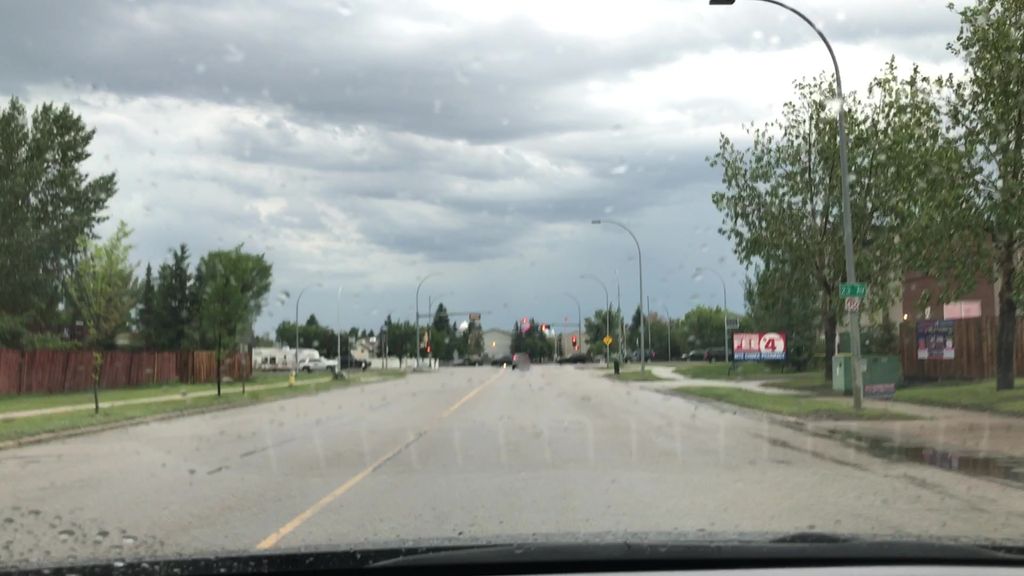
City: edmonton